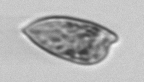
Label: Prorocentrum_dentatum